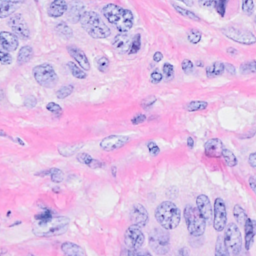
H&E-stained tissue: Breast